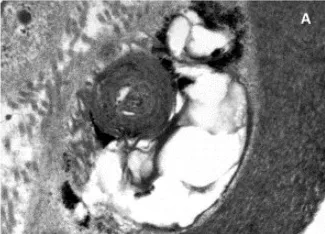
Electron microscopy of the sural nerve of patient I. Electron microscopy showed neurodegenerative processes and inclusions in the Schwann cells of myelinated axons of the sural nerve (A-D). Some of these inclusions can be identified as myelin-like figures with concentric lamellar material and periodicity of about 10 nm (A).
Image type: radiology (mri)